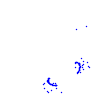
Particle: kaon